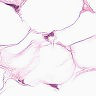
Metastatic tissue present: no